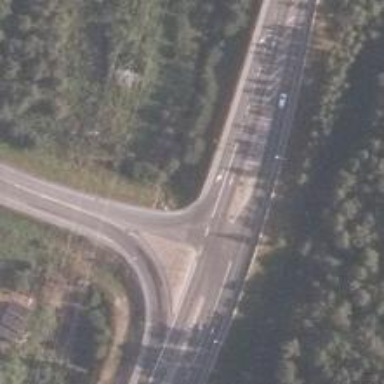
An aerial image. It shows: Trunk link road with asphalt surface.